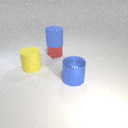
small red metal cube below large blue rubber cylinder